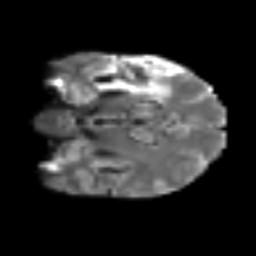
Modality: T2w
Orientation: coronal
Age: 65
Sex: male
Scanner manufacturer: siemens
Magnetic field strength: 3 T
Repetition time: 6.1 s
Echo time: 0.101 s